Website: crate-barrel
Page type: store-pickup
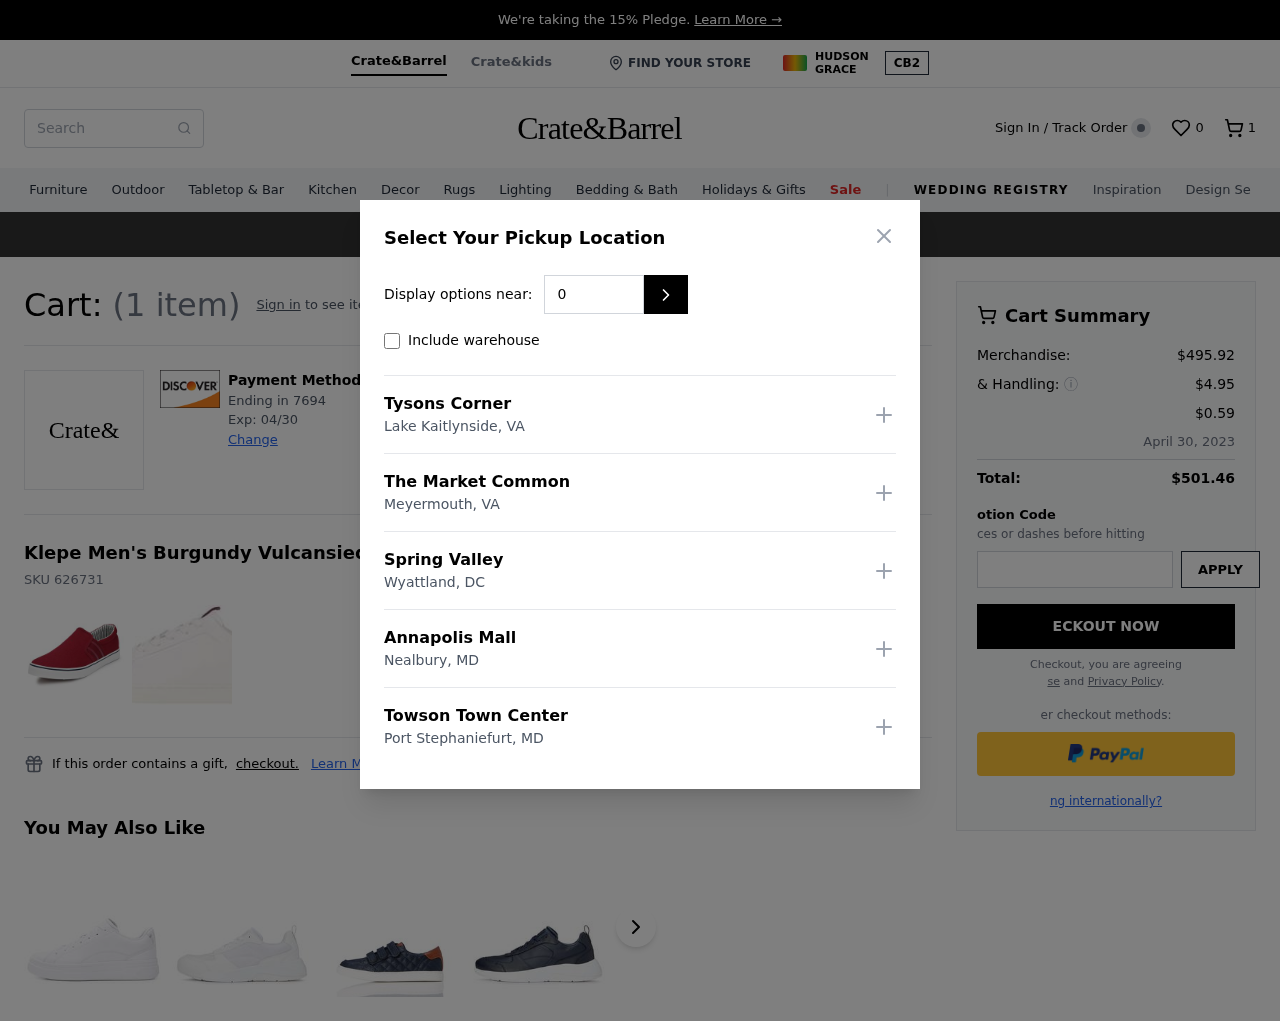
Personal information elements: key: PII_CARD_EXPIRY
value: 04/30
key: PII_CARD_LAST4
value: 7694
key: PII_LOCATION1_CITY
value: Lake Kaitlynside
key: PII_LOCATION1_NAME
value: Tysons Corner
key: PII_LOCATION1_STATE
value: VA
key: PII_LOCATION2_CITY
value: Meyermouth
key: PII_LOCATION2_NAME
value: The Market Common
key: PII_LOCATION2_STATE
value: VA
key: PII_LOCATION3_CITY
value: Wyattland
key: PII_LOCATION3_NAME
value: Spring Valley
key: PII_LOCATION3_STATE
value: DC
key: PII_LOCATION4_CITY
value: Nealbury
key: PII_LOCATION4_NAME
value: Annapolis Mall
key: PII_LOCATION4_STATE
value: MD
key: PII_LOCATION5_CITY
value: Port Stephaniefurt
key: PII_LOCATION5_NAME
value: Towson Town Center
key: PII_LOCATION5_STATE
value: MD
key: PII_POSTCODE
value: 04396
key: PII_GIFT_FIRSTNAME
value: Mark
Product elements: key: PRODUCT1_NAME
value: Klepe Men's Burgundy Vulcansied Canvas Sneakers-11 UK (45 EU) (12 US) (0704D/BUD)
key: PRODUCT1_SKU
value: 626731
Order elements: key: ORDER_NUM_ITEMS
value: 1
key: ORDER_NUM_ITEMS
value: (1 item)
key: ORDER_SUBTOTAL
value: $495.92
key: ORDER_SHIPPING_COST
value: $4.95
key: ORDER_SURCHARGE
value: $0.59
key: ORDER_DELIVERY_DATE
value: April 30, 2023
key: ORDER_TOTAL
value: $501.46
Search elements: key: HEADER_SEARCH
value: Search
Other elements: key: WISHLIST_NUM_ITEMS
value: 0